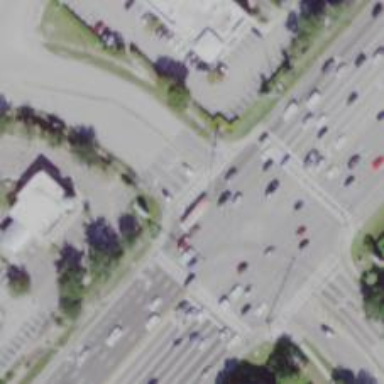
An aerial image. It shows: Marked crossing on footway.